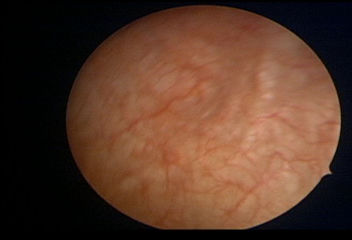
Modality: WLC
Class: Normal mucosa
Bladder cancer association: No